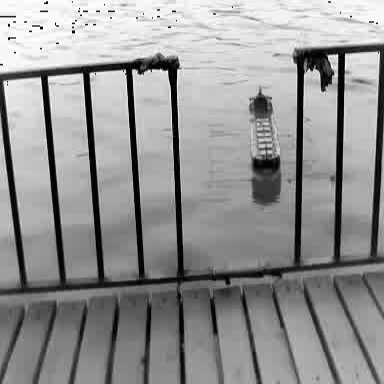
There is a liner in the infrared image.